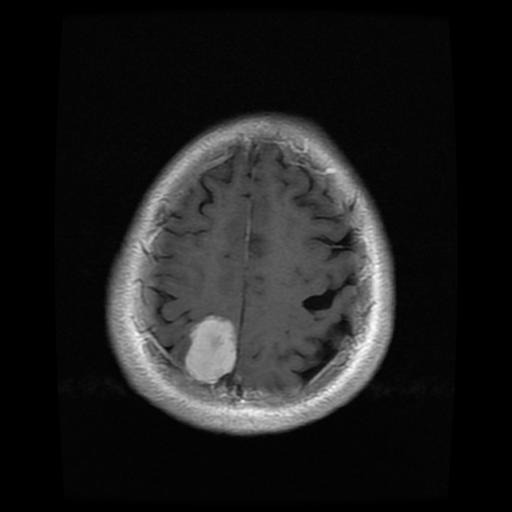
Label: meningioma